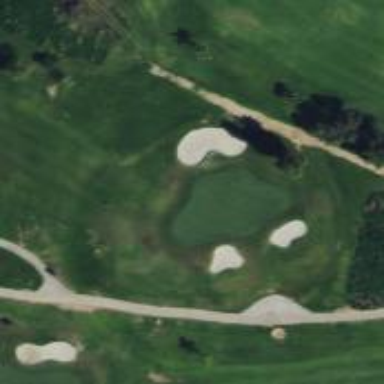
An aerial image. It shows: View of golf hole.